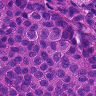
Metastatic tissue present: yes